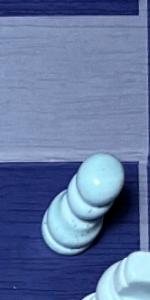
Label: Pawn_White